【题型】选择题　【知识点】平面几何　【难度】easy
已知线段$a$，$b$，$c$，求作线段$x$，使$x=\dfrac{bc}{a}$，下列作图中正确的是（$\quad$）
\vspace{1em}
\noindent
\textbf{A.}

\quad
\textbf{B.}

\vspace{2em}
\noindent
\textbf{C.}

\quad
\textbf{D.}

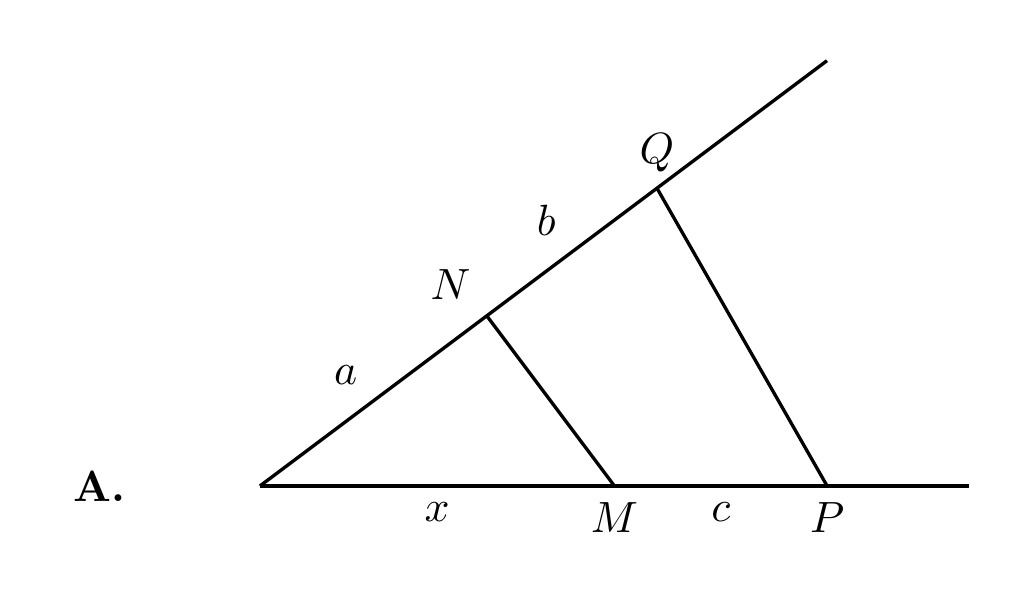
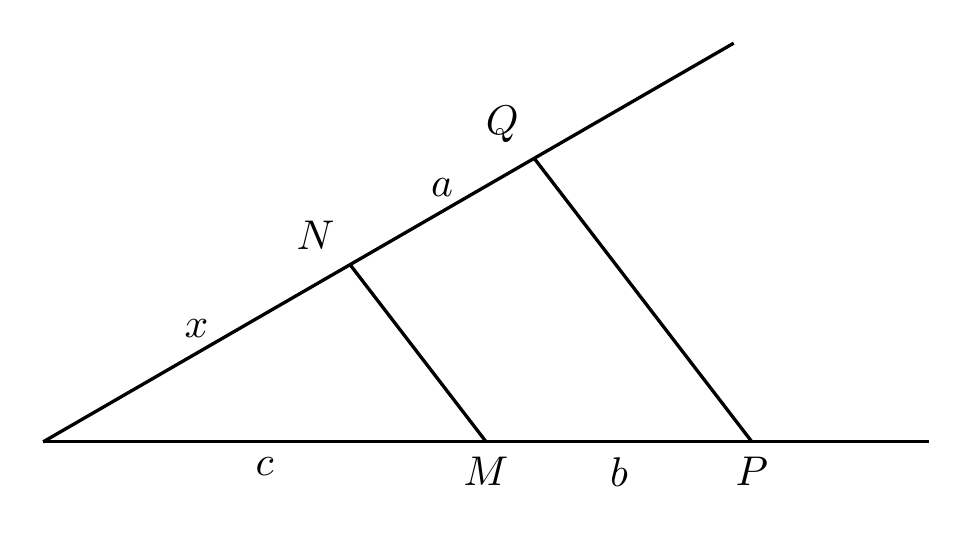
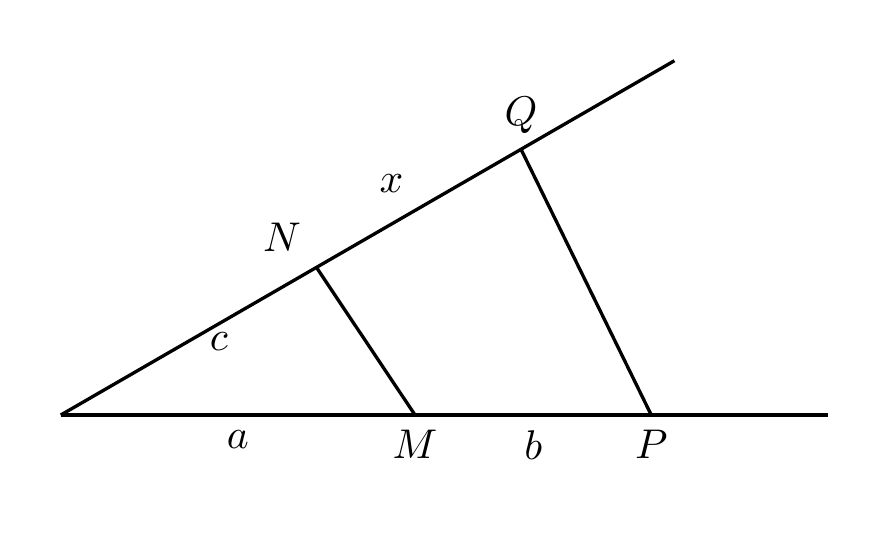
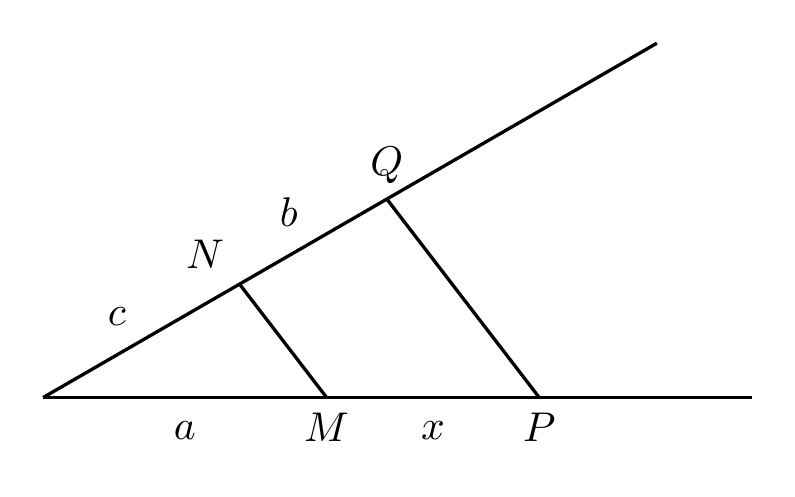
【解答】
\noindent
【答案】C
\vspace{0.5em}
\noindent
【分析】本题考查了平行线分线段成比例定理，利用图形得比例线段，再与已知式作对比，可以得出结论。
\vspace{0.5em}
\noindent
【详解】解：
A、由图可得$\dfrac{x}{c} = \dfrac{a}{b}$，即$x = \dfrac{ac}{b}$，故此选项不符合题意；\\
B、由图可得$\dfrac{x}{a} = \dfrac{c}{b}$，即$x = \dfrac{ac}{b}$，故此选项不符合题意；\\
C、由图可得$\dfrac{c}{x} = \dfrac{a}{b}$，即$x = \dfrac{bc}{a}$，故此选项符合题意；\\
D、由图可得$\dfrac{a}{x} = \dfrac{c}{b}$，即$x = \dfrac{ab}{c}$，故此选项不符合题意；\\
故选：C。